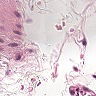
Metastatic tissue present: no